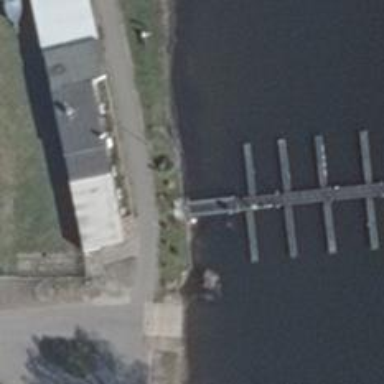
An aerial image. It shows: Man-made pier.